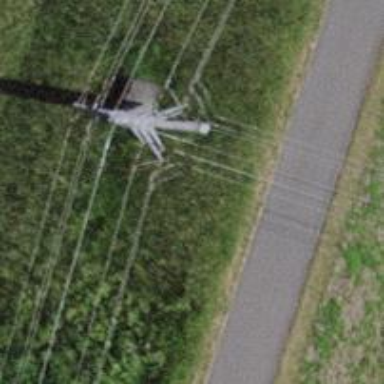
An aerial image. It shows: Power tower.